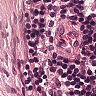
Metastatic tissue present: no